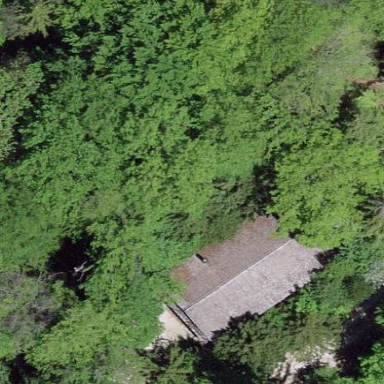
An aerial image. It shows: Shed.